Question: I've seen quite a few examples of how to add alphabetical section headers to list views online. Example:

I implemented the functionality from
<URL>
. However, I have a list of approximately 8000 items. When trying to load this page it takes about 8 seconds which is obviously way too slow. With just a normal AlphabetIndexer it takes about 1.5 seconds (still slow, but much better).
Does anyone have any ideas on how to speed this up? If not, are there any other examples that are quicker than this?
Thanks!
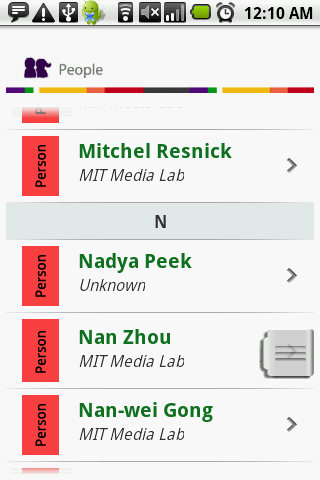
Answer: What exactly do you mean by trying to load the page? How long does it take if you just load the items and don't do any indexing? 8000 items is not that many to iterate over. It could however be a lot of items to load from disk, or the internet. You might want to consider showing a loading screen and reading in the data for your rows in the background.
The code you showed looks particularly complicated for what you're trying to do. Below is a solution I've used. You can google for SectionIndexer. In my code itemManager is basically just an abstraction on a list, placeholders are null values, everything else is the data structure containing the information for the rows. Some code is omitted:
'''
//based on http://twistbyte.com/tutorial/android-listview-with-fast-scroll-and-section-index
private class ContactListAdapter extends BaseAdapter implements SectionIndexer {
final HashMap<String, Integer> alphaIndexer = new HashMap<String, Integer>();
final HashMap<Integer, String> positionIndexer = new HashMap<Integer, String>();
String[] sections;
public ContactListAdapter() {
setupHeaders();
}
public void setupHeaders(){
itemManager.clearPlaceholders();
for (int i = 0; i < itemManager.size(); i++) {
String name = itemManager.get(i).displayName();
String firstLetter = name.substring(0, 1);
if (!alphaIndexer.containsKey(firstLetter)) {
itemManager.putPlaceholder(i);
alphaIndexer.put(firstLetter, i);
positionIndexer.put(i, firstLetter);
++i;
}
}
final Set<String> sectionLetters = alphaIndexer.keySet();
final ArrayList<String> sectionList = new ArrayList<String>(sectionLetters);
Collections.sort(sectionList);
sections = new String[sectionList.size()];
sectionList.toArray(sections);
}
@Override
public int getItemViewType(int position) {
return itemManager.isPlaceholder(position) ? ViewType.HEADER.ordinal() : ViewType.CONTACT.ordinal();
}
@Override
public int getViewTypeCount() {
return ViewType.values().length;
}
@Override
public int getPositionForSection(int section) {
return alphaIndexer.get(sections[section]);
}
@Override
public int getSectionForPosition(int position) {
return 1;
}
@Override
public Object[] getSections() {
return sections;
}
'''